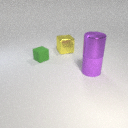
large yellow metal cube behind small green rubber cube